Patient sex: M
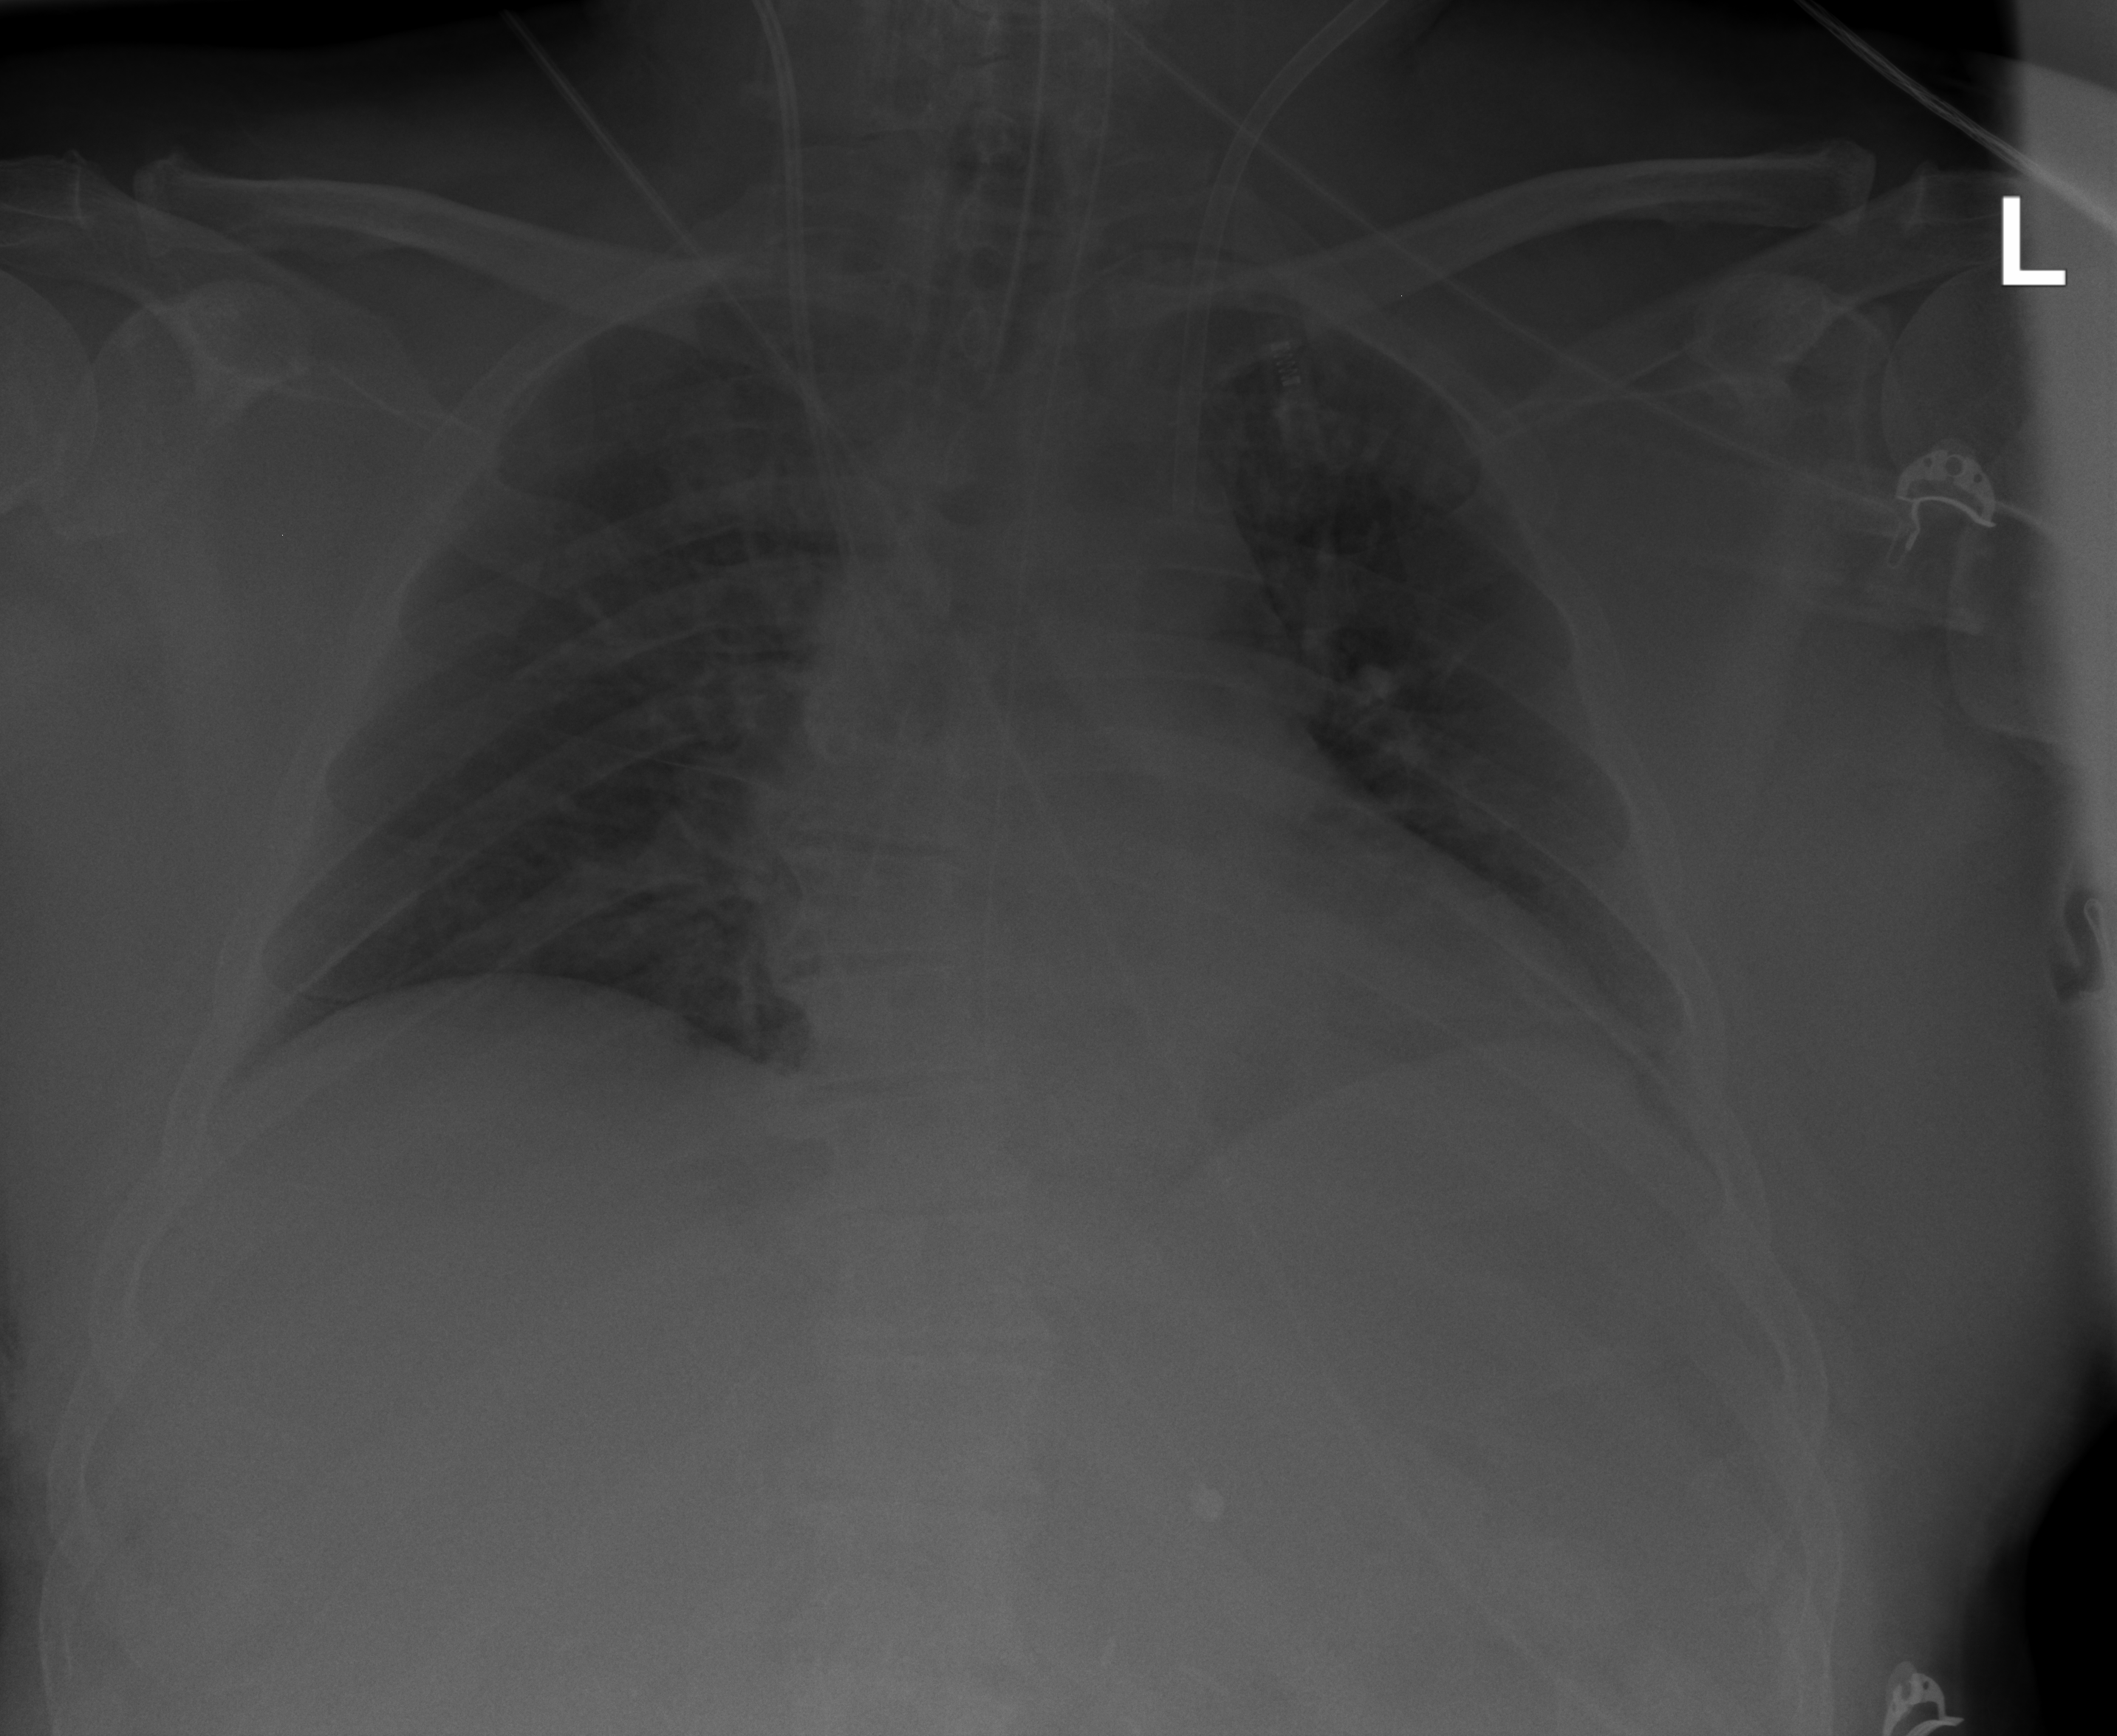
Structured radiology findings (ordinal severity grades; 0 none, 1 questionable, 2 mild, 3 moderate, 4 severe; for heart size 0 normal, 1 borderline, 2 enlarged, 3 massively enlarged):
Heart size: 2
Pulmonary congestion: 1
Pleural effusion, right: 0
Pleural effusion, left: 0
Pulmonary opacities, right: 0
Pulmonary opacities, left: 0
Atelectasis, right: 0
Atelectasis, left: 2